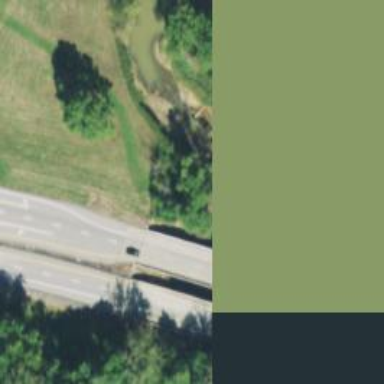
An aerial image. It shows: Bridge over trunk highway expressway.